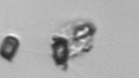
Label: Thalassiosira_TAG_external_detritus